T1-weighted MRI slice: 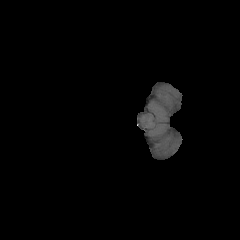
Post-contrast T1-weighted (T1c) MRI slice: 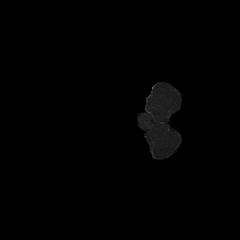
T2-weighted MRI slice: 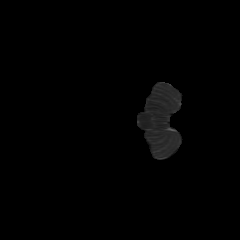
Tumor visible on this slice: no